Question: I am trying to query a Matrix Table with LINQ using these models:
'''
public class Order
{
public int Id { get; set; }
public DateTime DateCreated { get; set; }
public DateTime? DateModified { get; set; }
public virtual ICollection<OrderLine> OrderLines { get; set; }
}
public class OrderLine
{
public int Id { get; set; }
public int Quantity { get; set; }
public decimal UnitPrice { get; set; }
public int OrderId { get; set; }
public int ProductId { get; set; }
public virtual Order Order { get; set; }
public virtual Product Product { get; set; }
}
public class Product
{
public int Id { get; set; }
public string ProductName { get; set; }
public string Sku { get; set; }
public decimal UnitPrice { get; set; }
public virtual ICollection<OrderLine> OrderLines { get; set; }
}
'''
What I am trying to get out:

## My Query so far
'''
var matrix = (from o in Context.Orders
group o by o.DateCreated.Month
into grp
select new ReportingMatrix
{
Month = grp.Key,
MatrixData = (from p in grp
from li in p.OrderLines
group li by li.ProductId
into lgr
select new ReportingMatrixData
{
ProductCode = (from pr in lgr
group pr by pr.Product.ProductName
into pgp
select pgp.Key).FirstOrDefault(),
Cases = lgr.Sum(l => l.Quantity)
}).ToList()
}).ToList();
'''
This works "somewhat" but there are issues I need to solve.
In March I had 10 products.
In April I created 2 more.
In August another 3 more.
So for Jan - March I want to see the products I created in April and August, with a sold number of 0. Right now these products are left out out of the Data collection.
This makes it difficult to loop over in my view. I want the collection of data to reflect all products and if they did not exist in February, then simply display 0.
The ViewModels I use to query into:
'''
public class ReportingMatrix
{
public int Month { get; set; }
public List<ReportingMatrixData> MatrixData { get; set; }
}
public class ReportingMatrixData
{
public string ProductName { get; set; }
public int Cases { get; set; }
}
'''
## Questions
1. What changes do I need to make to my query to do what I want it to do?
2. How would I loop over the data to create the table in my HTML?
3. I am now using an int for the Month, but I'd really like to get the string representation. Not been able to make that work.
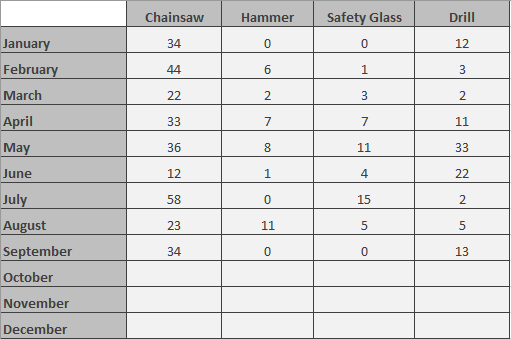
Answer: I don't think the best approach is to try to put it in one Linq query only.
Just create separate queries for selecting distinct months and product, then create a linq query which sums the orders for the given product and month. Allowing 0 as default result value.
This will also more easily address 2. and 3.
Additional hint, to get all month names:
'''
someDateTime.Month.ToString("MMMM")
'''
or use the first code snippet from:
<URL>
Other suggestion: research other join types like